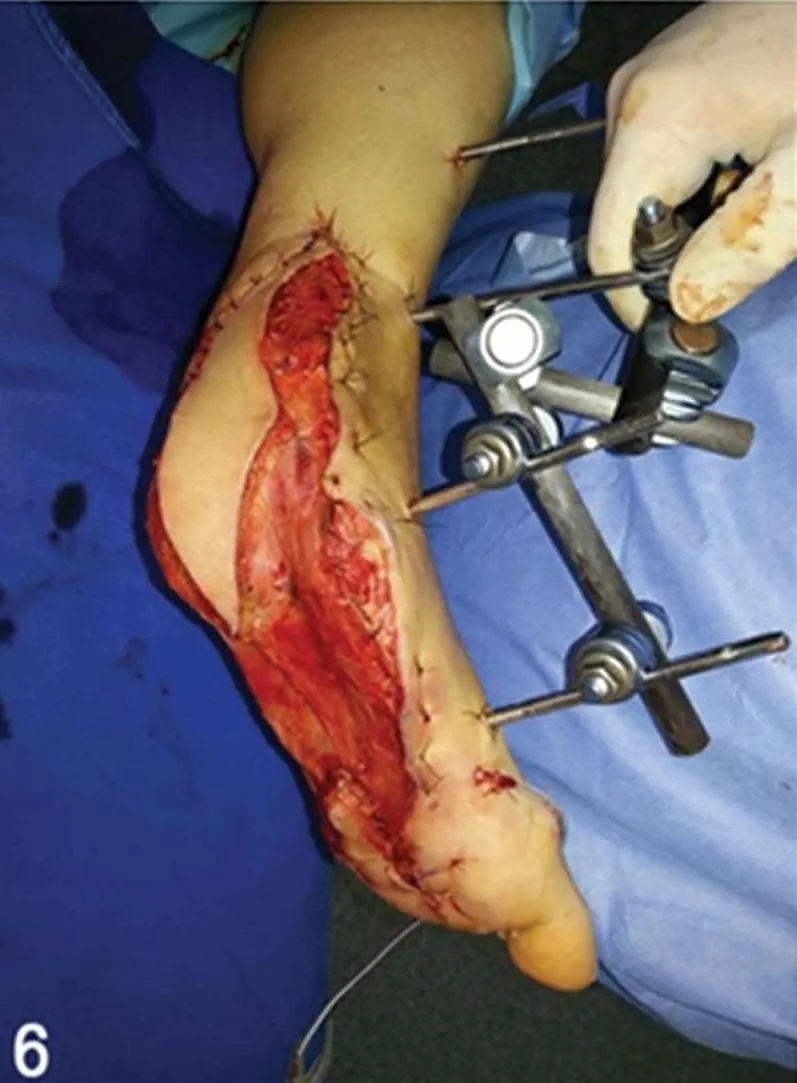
In the same surgical procedure, the heel soft-tissue coverage was achieved through a free musculocutaneous latissimus dorsi flap.
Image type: medical_photograph (other_medical_photograph)